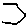
Label: hexagon